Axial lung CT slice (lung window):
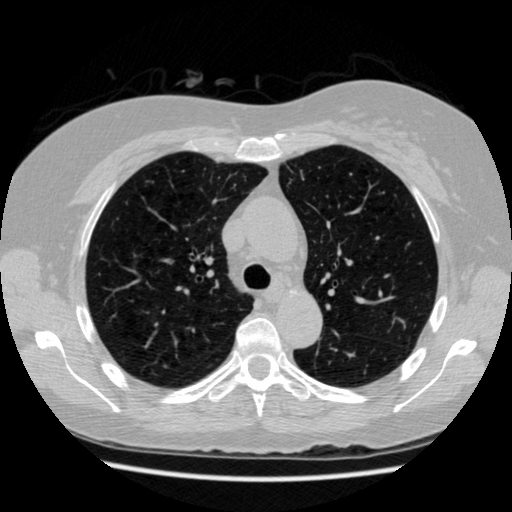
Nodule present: no